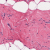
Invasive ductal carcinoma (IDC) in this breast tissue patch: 0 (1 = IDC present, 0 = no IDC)